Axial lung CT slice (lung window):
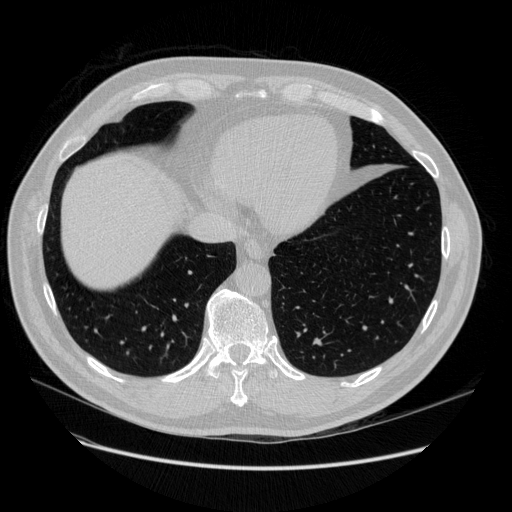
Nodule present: no